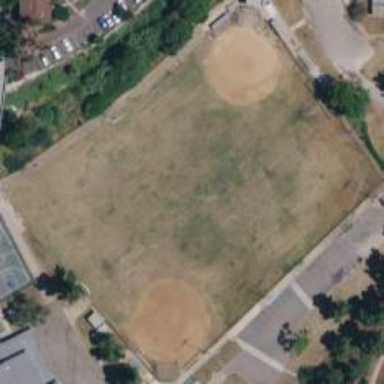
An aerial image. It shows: Baseball pitch for leisure and sports activities.